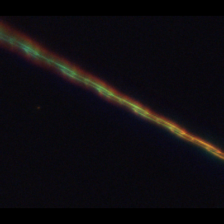
Taxon: Psuedo-nitzschia
Group: Diatoms